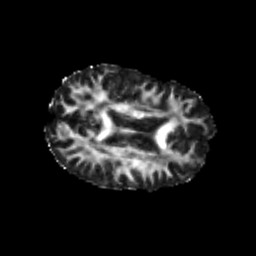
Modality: FA
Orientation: axial
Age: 24
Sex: female
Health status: healthy
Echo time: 0.074 s